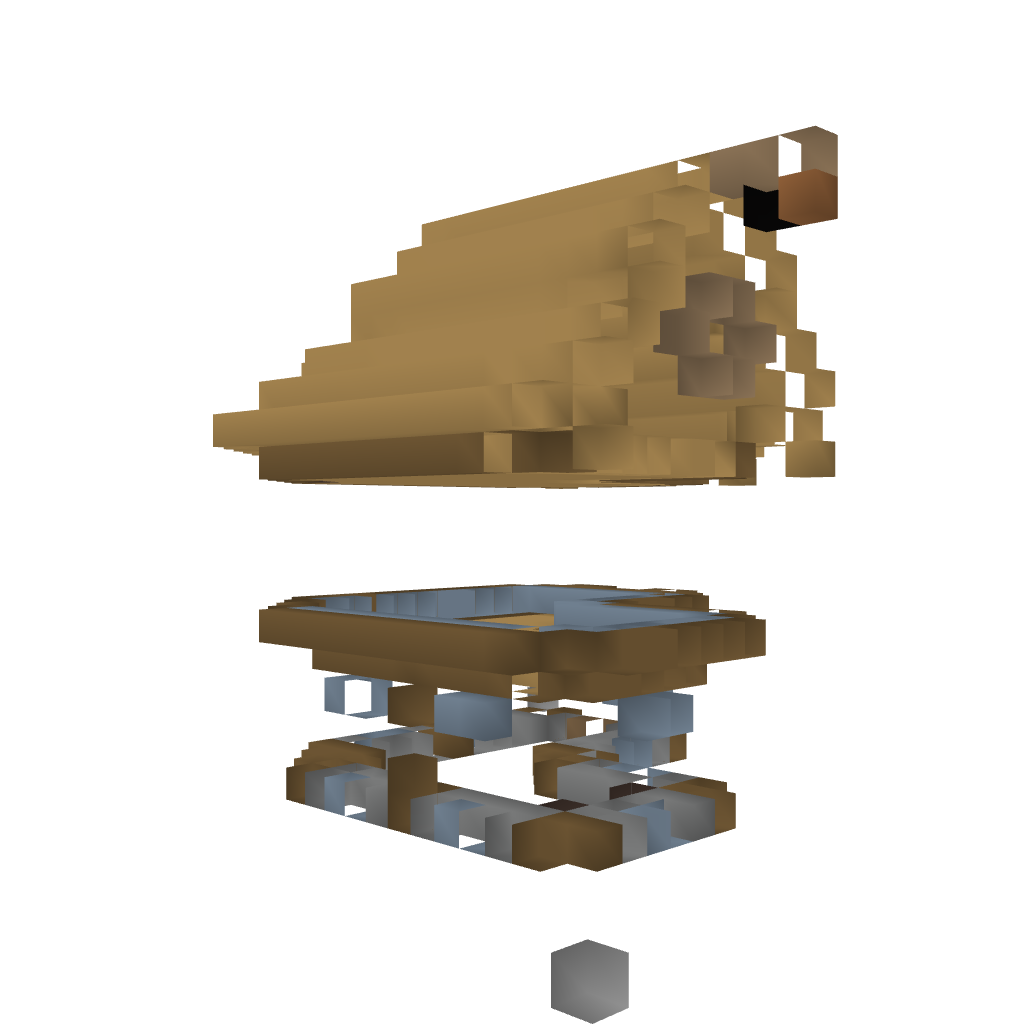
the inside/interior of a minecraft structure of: House in the Middle Ages